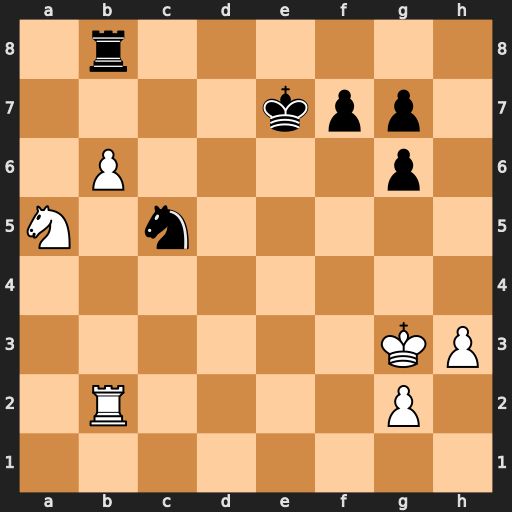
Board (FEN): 1r6/4kpp1/1P4p1/N1n5/8/6KP/1R4P1/8
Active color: w
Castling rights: -
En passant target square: -
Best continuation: Nc6+ Kd6 Nxb8